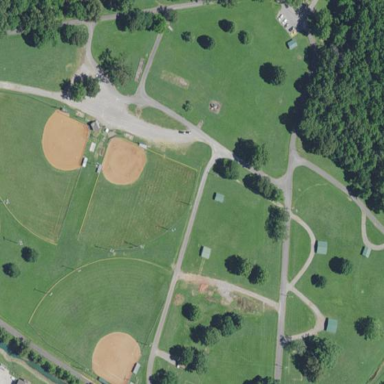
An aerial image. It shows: Softball pitch for leisure land activities.